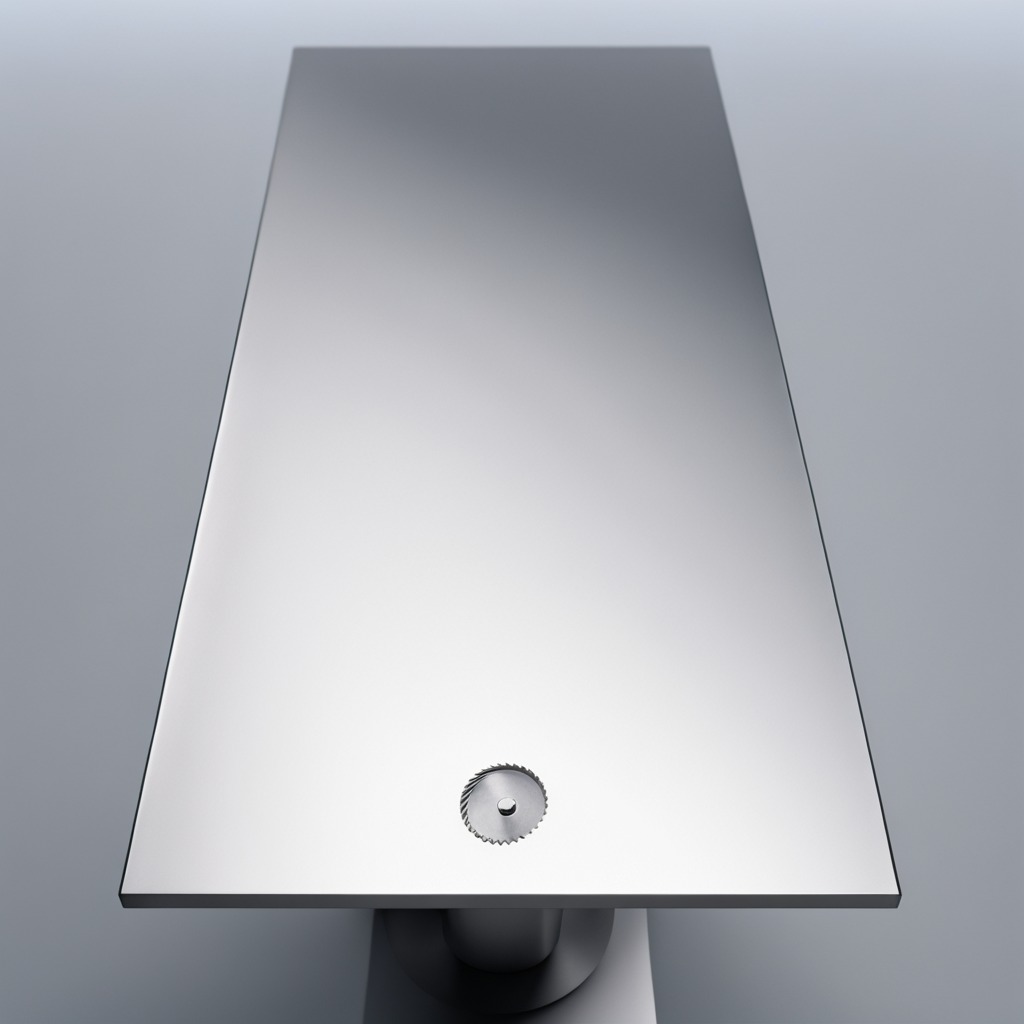
A steel gear with teeth is lying on the stainless steel table in a high-end prototyping lab.